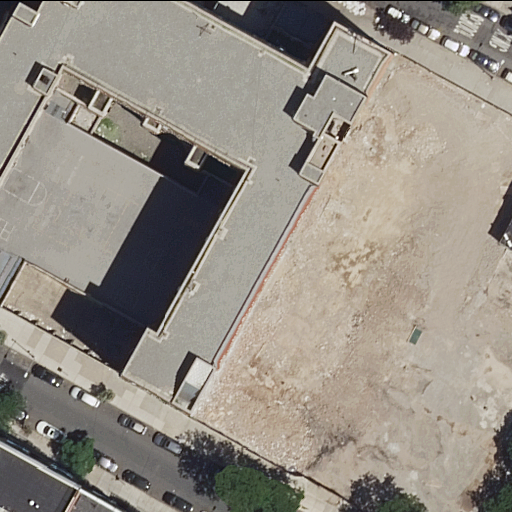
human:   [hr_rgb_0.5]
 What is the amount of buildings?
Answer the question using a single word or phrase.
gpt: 5

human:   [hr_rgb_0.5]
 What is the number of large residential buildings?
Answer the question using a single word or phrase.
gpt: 1

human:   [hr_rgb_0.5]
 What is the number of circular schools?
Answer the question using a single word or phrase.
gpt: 0

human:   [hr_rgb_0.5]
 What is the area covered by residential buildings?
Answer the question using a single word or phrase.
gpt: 3932m2

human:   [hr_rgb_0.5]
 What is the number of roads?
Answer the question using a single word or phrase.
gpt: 2

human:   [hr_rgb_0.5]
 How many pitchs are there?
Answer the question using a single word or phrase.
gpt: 1

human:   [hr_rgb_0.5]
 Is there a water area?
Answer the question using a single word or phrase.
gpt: no

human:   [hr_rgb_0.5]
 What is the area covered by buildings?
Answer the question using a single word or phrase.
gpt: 3932m2

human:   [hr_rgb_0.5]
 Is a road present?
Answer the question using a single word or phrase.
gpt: yes

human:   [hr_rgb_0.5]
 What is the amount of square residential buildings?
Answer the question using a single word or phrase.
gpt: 0

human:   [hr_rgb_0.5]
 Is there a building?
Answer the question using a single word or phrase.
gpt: yes

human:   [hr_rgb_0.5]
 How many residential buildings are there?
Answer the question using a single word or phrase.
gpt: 5

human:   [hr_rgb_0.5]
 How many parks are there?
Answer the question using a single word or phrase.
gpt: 1

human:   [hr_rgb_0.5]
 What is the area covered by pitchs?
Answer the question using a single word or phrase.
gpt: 17m2

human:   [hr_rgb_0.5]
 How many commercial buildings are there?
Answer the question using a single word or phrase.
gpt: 0

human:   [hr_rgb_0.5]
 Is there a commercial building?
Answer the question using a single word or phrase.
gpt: no

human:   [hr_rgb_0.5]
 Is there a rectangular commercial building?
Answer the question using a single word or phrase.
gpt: no

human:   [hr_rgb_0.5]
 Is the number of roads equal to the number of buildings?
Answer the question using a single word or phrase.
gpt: no

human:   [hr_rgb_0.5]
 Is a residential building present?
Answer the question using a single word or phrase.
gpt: yes

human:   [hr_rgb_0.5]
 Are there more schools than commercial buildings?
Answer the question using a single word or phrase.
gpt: yes

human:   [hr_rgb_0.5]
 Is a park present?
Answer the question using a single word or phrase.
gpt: yes

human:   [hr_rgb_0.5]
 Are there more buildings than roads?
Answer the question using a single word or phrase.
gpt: yes

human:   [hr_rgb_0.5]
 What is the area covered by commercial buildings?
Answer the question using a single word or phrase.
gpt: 0m2

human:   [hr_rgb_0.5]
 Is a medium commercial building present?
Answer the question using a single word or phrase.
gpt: no

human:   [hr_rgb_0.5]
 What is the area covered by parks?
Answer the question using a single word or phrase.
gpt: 17m2

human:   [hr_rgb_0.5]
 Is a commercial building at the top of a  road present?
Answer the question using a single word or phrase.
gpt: no

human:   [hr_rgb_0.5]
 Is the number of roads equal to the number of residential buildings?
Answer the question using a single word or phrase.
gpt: no

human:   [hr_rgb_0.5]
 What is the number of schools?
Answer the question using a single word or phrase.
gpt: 1

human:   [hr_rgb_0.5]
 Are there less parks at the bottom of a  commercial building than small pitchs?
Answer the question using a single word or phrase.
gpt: yes

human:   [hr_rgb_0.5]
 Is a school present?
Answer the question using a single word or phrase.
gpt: yes

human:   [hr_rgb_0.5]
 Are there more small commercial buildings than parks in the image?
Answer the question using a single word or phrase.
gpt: no

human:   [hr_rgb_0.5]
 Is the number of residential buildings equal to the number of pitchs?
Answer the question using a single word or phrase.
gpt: no

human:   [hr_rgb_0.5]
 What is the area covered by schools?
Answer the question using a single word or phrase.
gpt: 4545m2

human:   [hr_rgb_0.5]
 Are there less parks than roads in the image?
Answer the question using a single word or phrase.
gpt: yes

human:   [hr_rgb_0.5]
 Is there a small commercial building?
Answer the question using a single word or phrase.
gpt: no

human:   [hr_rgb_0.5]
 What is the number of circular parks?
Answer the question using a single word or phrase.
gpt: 0

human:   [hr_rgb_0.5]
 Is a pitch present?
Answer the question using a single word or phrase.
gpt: yes

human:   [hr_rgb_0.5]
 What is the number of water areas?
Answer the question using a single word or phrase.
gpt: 0

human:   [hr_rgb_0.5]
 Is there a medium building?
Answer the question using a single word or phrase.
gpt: no

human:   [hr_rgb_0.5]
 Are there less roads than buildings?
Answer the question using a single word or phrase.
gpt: yes

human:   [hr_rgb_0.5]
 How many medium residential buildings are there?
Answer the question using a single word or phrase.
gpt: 0

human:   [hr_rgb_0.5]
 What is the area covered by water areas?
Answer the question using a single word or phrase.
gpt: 0m2

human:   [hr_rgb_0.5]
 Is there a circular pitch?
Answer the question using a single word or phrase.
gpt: no

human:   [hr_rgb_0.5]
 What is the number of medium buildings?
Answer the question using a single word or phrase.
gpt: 0

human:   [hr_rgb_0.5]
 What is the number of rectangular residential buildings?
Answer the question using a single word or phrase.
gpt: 4

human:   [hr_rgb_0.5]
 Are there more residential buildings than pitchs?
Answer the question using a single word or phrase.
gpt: yes

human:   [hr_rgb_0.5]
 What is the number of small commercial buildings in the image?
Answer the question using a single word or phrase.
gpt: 0

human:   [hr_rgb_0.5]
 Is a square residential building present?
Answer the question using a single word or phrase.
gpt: no

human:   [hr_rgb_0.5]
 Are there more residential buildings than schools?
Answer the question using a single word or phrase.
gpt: yes

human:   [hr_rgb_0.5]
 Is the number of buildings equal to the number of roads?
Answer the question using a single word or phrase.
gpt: no

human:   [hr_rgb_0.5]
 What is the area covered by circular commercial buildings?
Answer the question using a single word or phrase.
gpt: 0m2

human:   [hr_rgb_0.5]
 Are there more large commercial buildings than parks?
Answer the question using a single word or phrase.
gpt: no

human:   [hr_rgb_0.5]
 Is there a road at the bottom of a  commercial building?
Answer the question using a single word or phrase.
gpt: no

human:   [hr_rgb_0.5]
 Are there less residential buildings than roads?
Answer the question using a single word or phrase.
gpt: no

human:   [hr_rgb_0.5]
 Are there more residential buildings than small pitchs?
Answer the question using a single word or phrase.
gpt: yes

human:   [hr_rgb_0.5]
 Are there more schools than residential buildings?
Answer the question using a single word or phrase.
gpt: no

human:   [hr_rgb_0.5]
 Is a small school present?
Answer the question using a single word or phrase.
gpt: no

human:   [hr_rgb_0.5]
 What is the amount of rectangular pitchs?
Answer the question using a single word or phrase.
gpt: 1

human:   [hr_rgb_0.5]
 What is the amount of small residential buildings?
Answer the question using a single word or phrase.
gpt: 4

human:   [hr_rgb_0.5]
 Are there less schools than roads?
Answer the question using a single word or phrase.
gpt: yes

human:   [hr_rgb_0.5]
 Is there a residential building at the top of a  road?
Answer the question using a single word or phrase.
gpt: yes

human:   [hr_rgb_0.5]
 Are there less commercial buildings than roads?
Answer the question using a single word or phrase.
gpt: yes

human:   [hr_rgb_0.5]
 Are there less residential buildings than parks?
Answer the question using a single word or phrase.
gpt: no

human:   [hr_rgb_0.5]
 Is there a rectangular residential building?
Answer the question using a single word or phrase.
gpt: yes